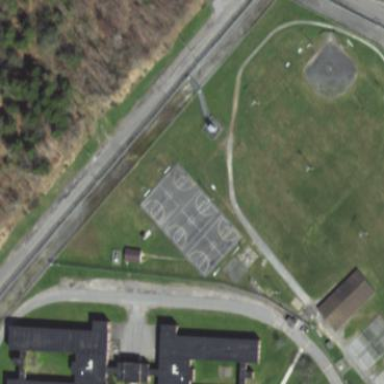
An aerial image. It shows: Basketball court on pitch.